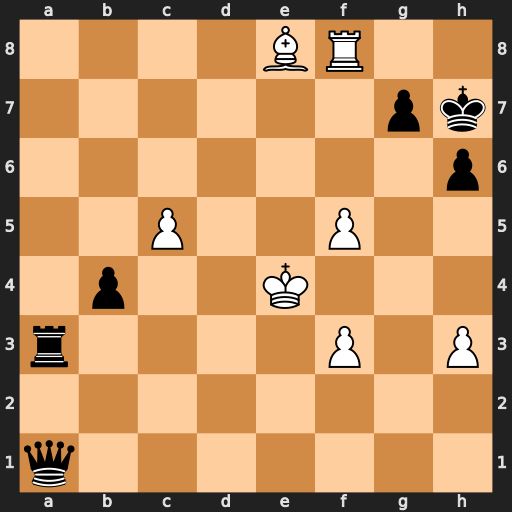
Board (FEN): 4BR2/6pk/7p/2P2P2/1p2K3/r4P1P/8/q7
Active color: w
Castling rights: -
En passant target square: -
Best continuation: Bg6#